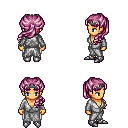
a pixel art fantasy rpg character, female body template, human, tanned skin, white robe, white pants, pink princess hairstyle, iron tiara, metal boots, four views (front, back, left, right), 2x2 character sprite sheet, small pixel art, hard edges, no anti-aliasing